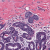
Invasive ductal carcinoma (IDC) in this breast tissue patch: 0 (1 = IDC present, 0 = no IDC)